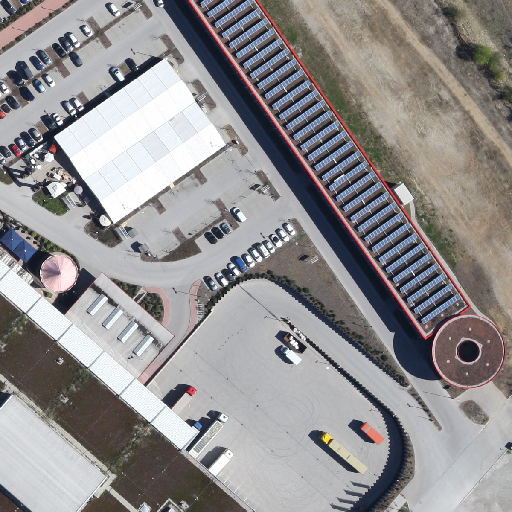
Referring expression: long truck